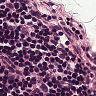
Metastatic tissue present: no